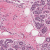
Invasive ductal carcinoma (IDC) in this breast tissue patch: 0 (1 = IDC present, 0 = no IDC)